Question: In Oracle Database Architecture, there are Segments, Extents, and Data Blocks.

But when when would I , as a programmer, need to know about these things? How are they useful for me, say - when I'm testing out Oracle memory management.
Is there a way to query these memory units? Or is it mainly just for the dba side? thanks
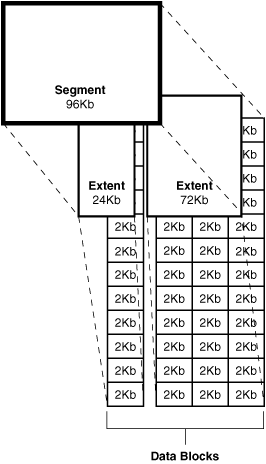
Answer: It is good to know the underlying physical storage architecture, as it may allow you to design and write more efficient database applications; but it isn't strictly necessary.
Segments, extents and blocks are an implementation detail.
That said, you should know how to analyze them, and you can see them without DBA privileges, use the USER_SEGMENTS and USER_EXTENTS views for starters.
Segments are useful to see the low level storage of your tables / indexes. You should know how big your tables are.
Here is an example use for starters to get an understanding of the objects in a database or tablespace.
'''
SQL> select segment_type, segment_name, bytes from user_segments
where segment_type in ('TABLE', 'INDEX') order by bytes desc
SEGMENT_TYPE SEGMENT_NAME BYTES
------------------ --------------------------------------------------------------------------------- ----------
TABLE BIG 209715200
TABLE FAKE <PHONE>
TABLE MD_TRIGGERS 262144
TABLE MD_DERIVATIVES 196608
INDEX IX_ZZ_NVL 196608
TABLE MD_PRIVILEGES 196608
INDEX MD_COLUMNS_PERF_IDX 131072
INDEX MD_DERIVATIVES_PERF_IDX1 131072
...
'''
One particular use of this query is to study before and after footprint of tables and indexes to see how effective a rebuild was. For example you may observe that you have hundreds of tiny tables that are in a large extent tablespace, you can rebuild those tables with smaller initial extents, and use the segment view to see how well that works.
I could find which tablespace they are in and decide that BIG might be a good table to move out of the USERS tablespace into a larger extent tablespace.
'''
SQL> select segment_type, tablespace_name, segment_name, bytes from user_segments
where segment_type in ('TABLE', 'INDEX') order by bytes desc;
2
SEGMENT_TYPE TABLESPACE_NAME SEGMENT_NAME BYTES
------------------ ------------------------------ --------------------------------------------------------------------------------- ----------
TABLE USERS BIG 209715200
TABLE USERS FAKE <PHONE>
TABLE USERS MD_TRIGGERS 262144
TABLE USERS MD_DERIVATIVES 196608
'''